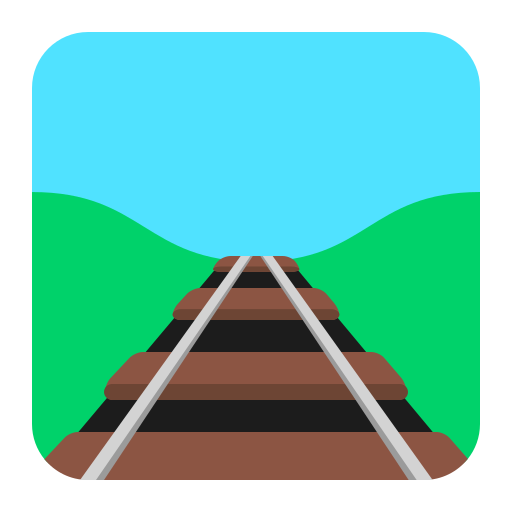
railway track flat